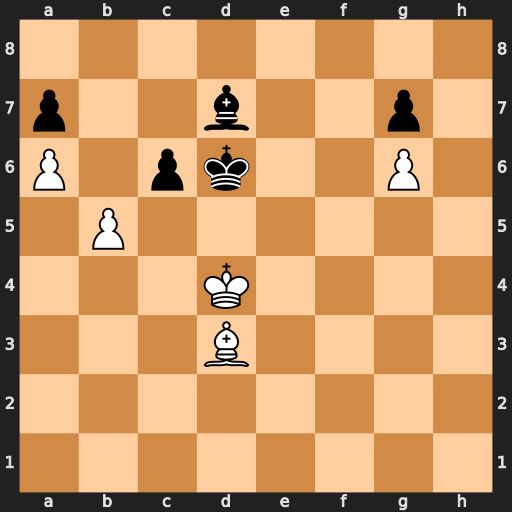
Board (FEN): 8/p2b2p1/P1pk2P1/1P6/3K4/3B4/8/8
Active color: w
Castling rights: -
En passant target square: -
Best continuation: b6 axb6 a7 c5+ Ke3